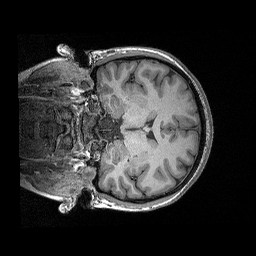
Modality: T1w
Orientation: coronal
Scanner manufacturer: siemens
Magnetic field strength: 3 T
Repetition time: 2.3 s
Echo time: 0.00298 s